Question: when I stop one of my secondary servers, the replica set works fine as another secondary node has replica data. But when I stop Primary node all crashed.
How can to use two servers as Primary or more and how will it work along with the seconday nodes in the replica setup? Please help me. Thank you!

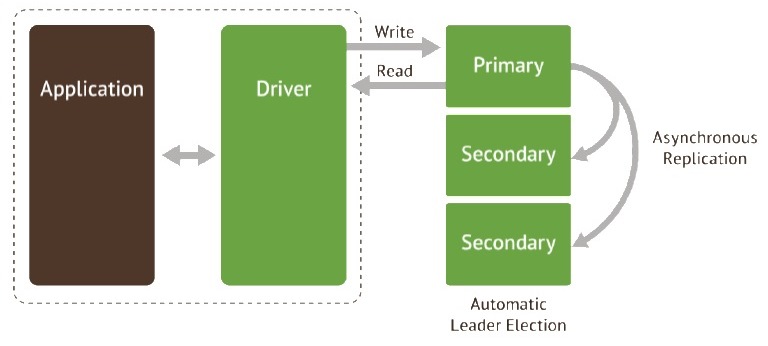
Answer: No, Firstly you can have only one primary mongodb server, 'Primary server is used for write operations' so it has to be one. 'Secondary servers are used for read only operations' and hence can be any. Keeping odd no of servers will help in voting mechanism when one of the primary or secondary servers go down.
You can force a member to become primary node by giving high priority. <URL>